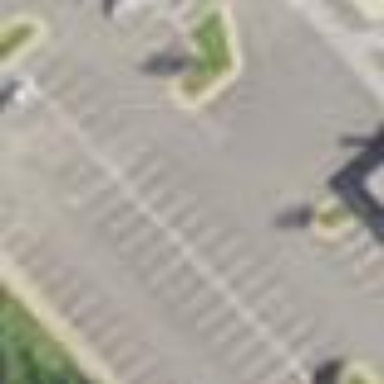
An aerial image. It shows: Parking area with disabled parking spaces. The surface of the parking area is asphalt.